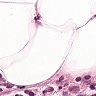
Metastatic tissue present: no